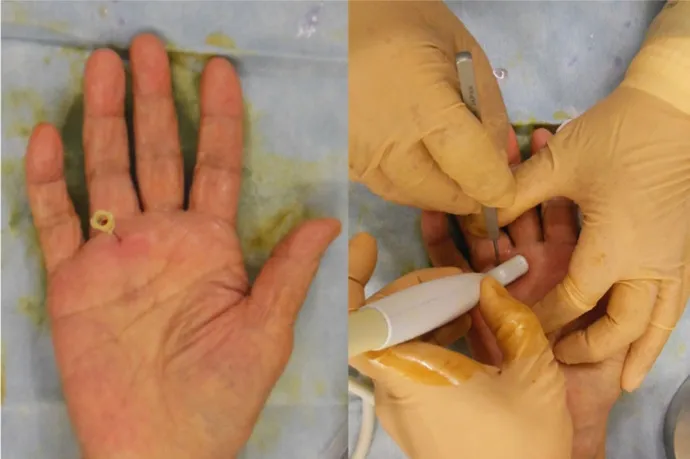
Placement of the 20-guage needle. The figure on the left shows a 20-guage needle inserted immediately above the proximal end of the A1 pulley. The figure on the right shows the guide knife inserted from the eye of the needle and its insertion checked using ultrasound.
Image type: medical_photograph (other_medical_photograph)